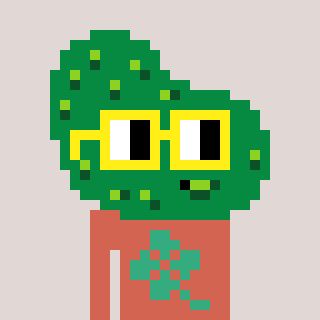
a pixel art character with square yellow glasses, a pickle-shaped head and a peachy-colored body on a warm background